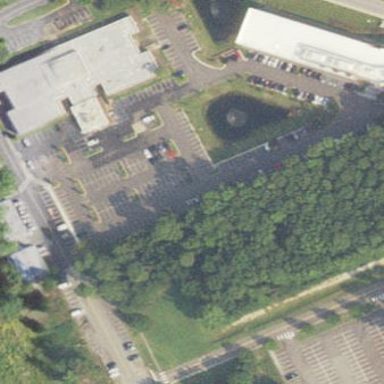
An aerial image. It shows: Parking area with surface.